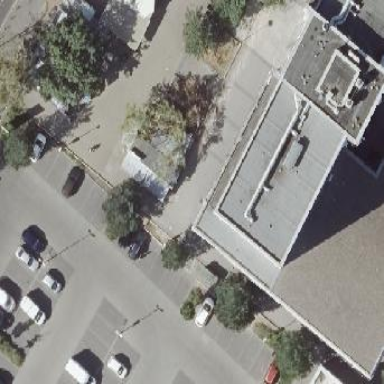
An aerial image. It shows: View of roof of building.